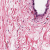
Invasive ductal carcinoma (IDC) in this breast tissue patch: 0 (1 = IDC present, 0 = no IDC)